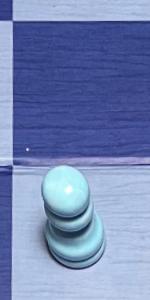
Label: Pawn_White